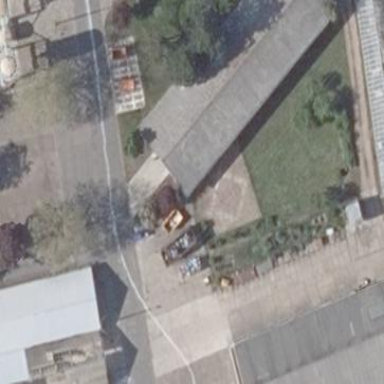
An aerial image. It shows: Commercial building.